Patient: sex M, age 36
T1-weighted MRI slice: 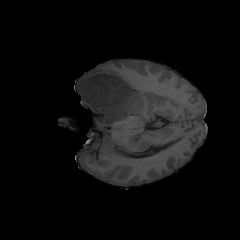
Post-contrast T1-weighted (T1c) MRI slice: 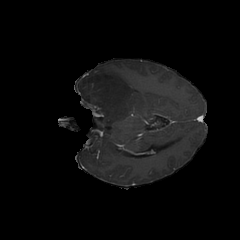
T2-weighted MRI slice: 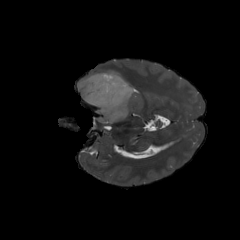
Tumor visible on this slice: yes
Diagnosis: Glioblastoma, IDH-wildtype
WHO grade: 4